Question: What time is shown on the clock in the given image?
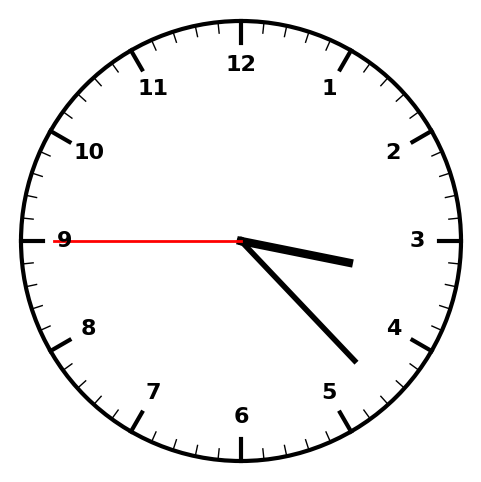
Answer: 03:22:45